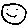
Label: smiley face